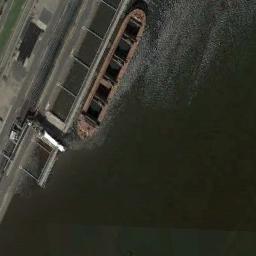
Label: ship